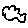
Label: cloud